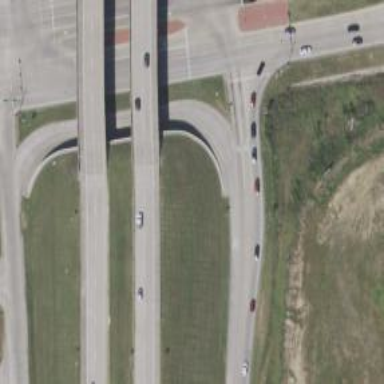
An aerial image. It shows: This image shows trunk highway that functions as expressway.